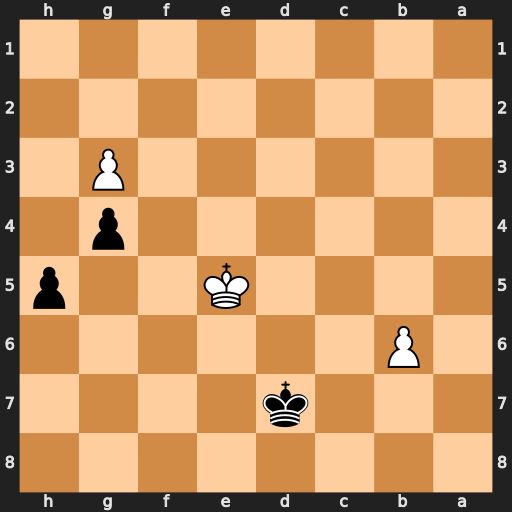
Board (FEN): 8/3k4/1P6/4K2p/6p1/6P1/8/8
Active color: b
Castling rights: -
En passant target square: -
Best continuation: h4 gxh4 g3 b7 Kc7 b8=Q+ Kxb8